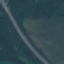
Land use / land cover class: Highway